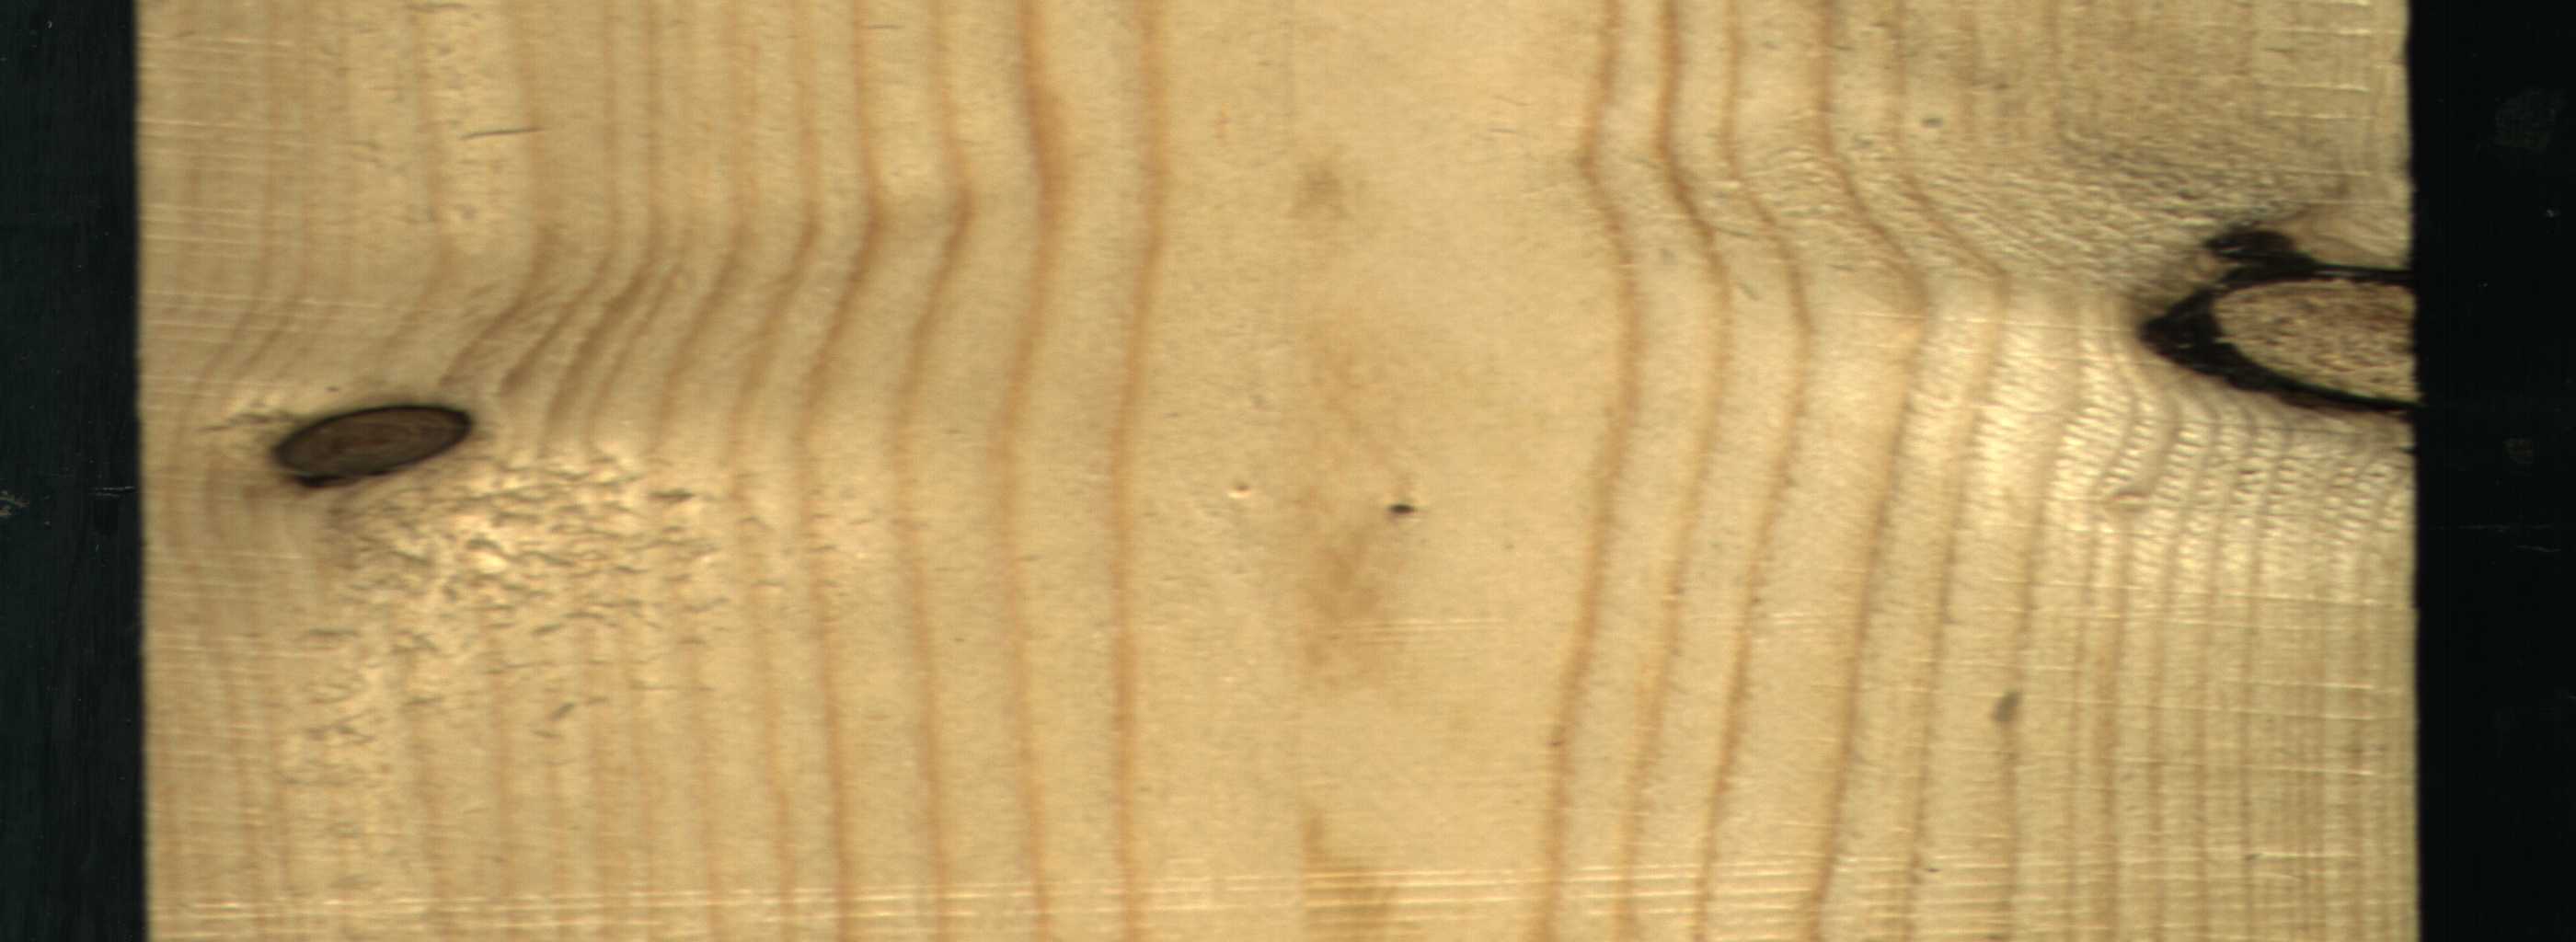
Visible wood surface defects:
Dead_Knot
Dead_Knot
Live_Knot